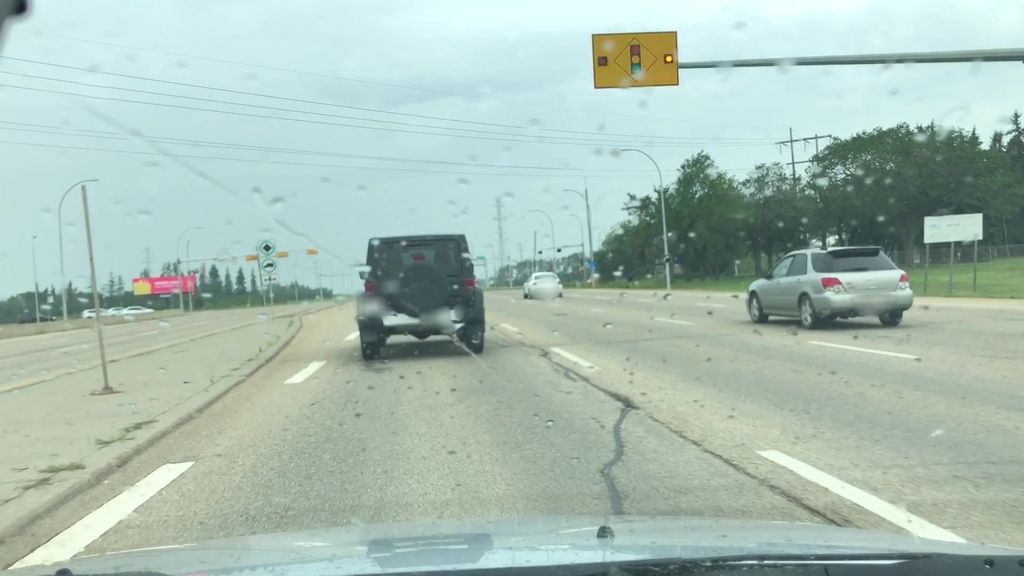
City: edmonton